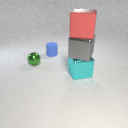
large cyan metal cube to the right of small green metal sphere